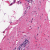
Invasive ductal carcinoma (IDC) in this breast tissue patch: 0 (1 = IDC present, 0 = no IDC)